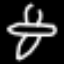
Label: airplane